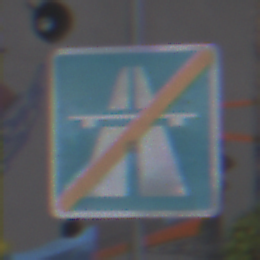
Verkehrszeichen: EndeAutbahn
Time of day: MorningAfternoon
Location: Outdoor (Urban)
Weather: PartlyCloudy
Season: NotSpecified
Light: Natural